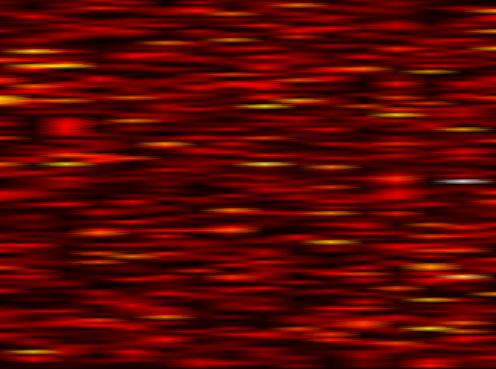
Label: OFDM